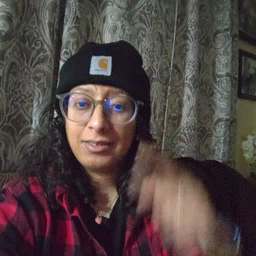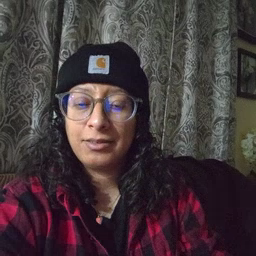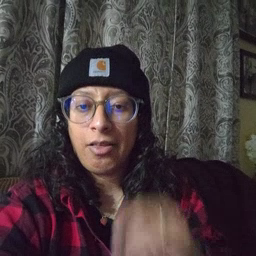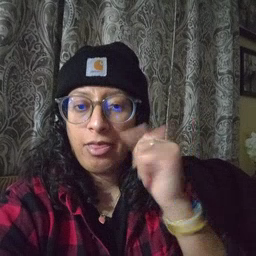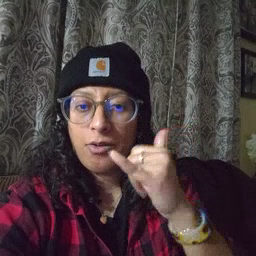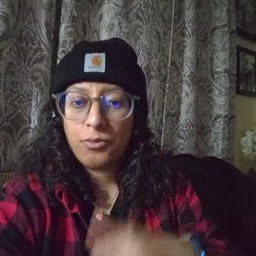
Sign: yellow